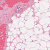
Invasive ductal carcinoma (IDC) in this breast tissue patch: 0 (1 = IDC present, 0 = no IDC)